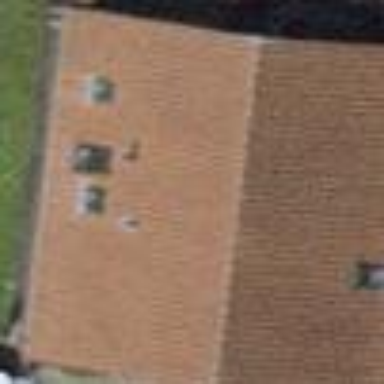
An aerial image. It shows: White house with gabled roof.